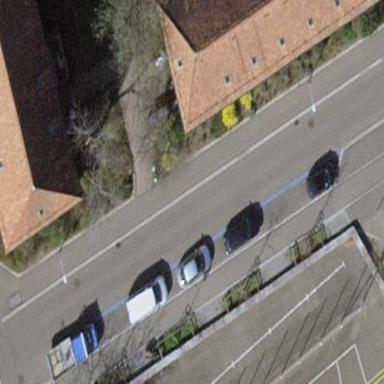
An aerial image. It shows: Parking lane for vehicles.